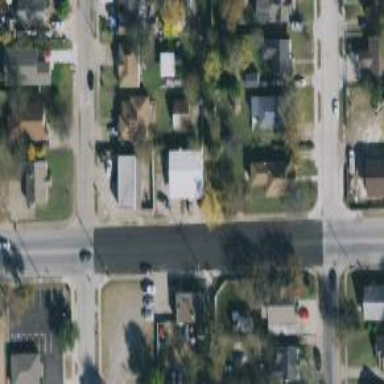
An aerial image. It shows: Alleyway designated as service road.